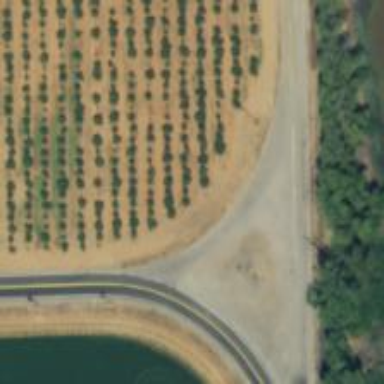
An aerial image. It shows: Tertiary link road.